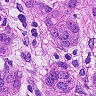
Metastatic tissue present: yes